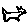
Label: cat